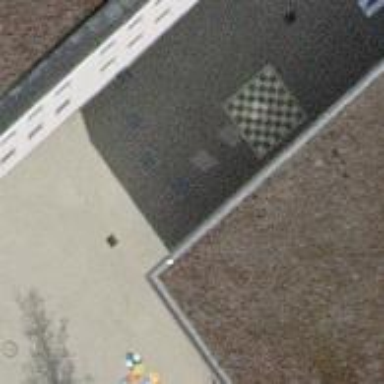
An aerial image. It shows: View of roof of building.